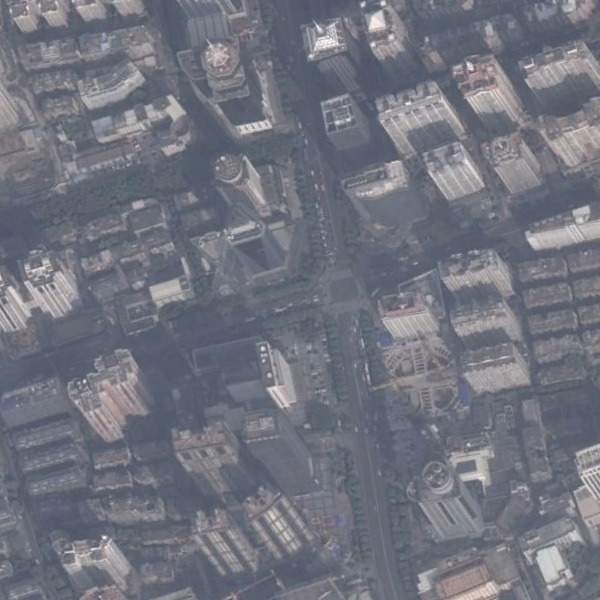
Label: Commercial